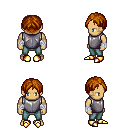
a pixel art fantasy rpg character, male body template, human, tanned skin, steel chest armor, teal pants, brunette parted hairstyle, white cloth bandages, gold boots, four views (front, back, left, right), 2x2 character sprite sheet, small pixel art, hard edges, no anti-aliasing